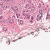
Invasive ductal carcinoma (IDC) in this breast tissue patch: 0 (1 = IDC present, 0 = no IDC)